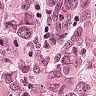
Metastatic tissue present: yes